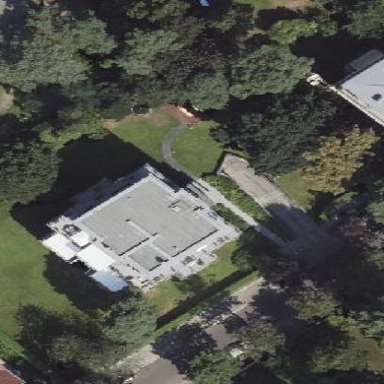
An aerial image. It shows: Building.